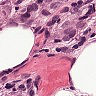
Metastatic tissue present: yes